Interaction volume radius: 5 \u00c5
Interaction volume height: 10 \u00c5
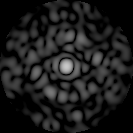
Disorder parameter: 0.8804